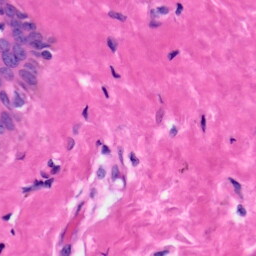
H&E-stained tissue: Skin